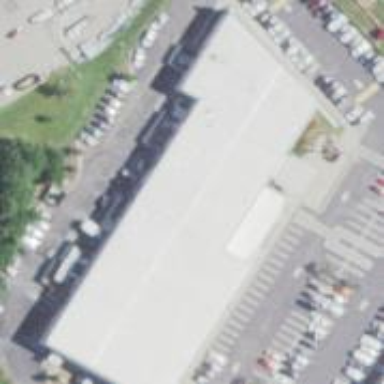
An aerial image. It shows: Commercial building.